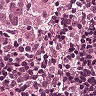
Metastatic tissue present: yes